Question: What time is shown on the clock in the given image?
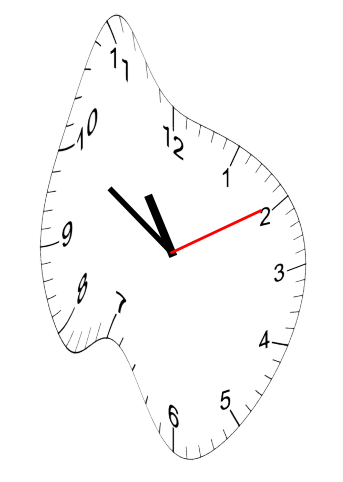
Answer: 10:50:10